Question: I'm facing strange behavior with IE over margins. After investigating with the developer tools, it looks like IE creates empty space between where the element was originally and the new location. However, it also looks like Firefox simply moves the element without creating the empty space. Here's the HTML:
'''
<!DOCTYPE html>
<html>
<body>
<div style="margin-top: 50px;">Hello World</div>
</body>
</html>
'''
Here's an image showing what I mean:

Is this normal behavior? How can I avoid this issue?
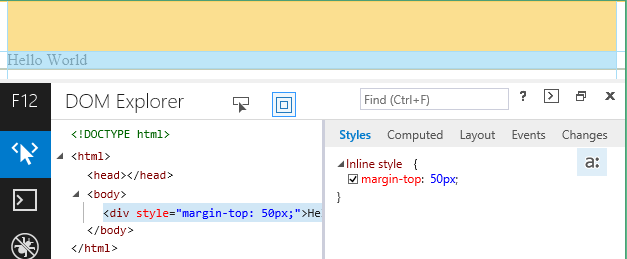
Answer: The yellow "empty space" is the space occupied by the top-margin. If you switch to the Layout tab of the DOM Explorer's right pane, you'll see that yellow is used to denote margin areas, whereas Firefox doesn't show the margins this way.